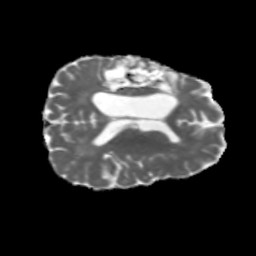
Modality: MD
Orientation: axial
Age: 42
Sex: male
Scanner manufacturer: siemens
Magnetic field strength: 3 T
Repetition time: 5.47 s
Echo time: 0.0854 s